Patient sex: F
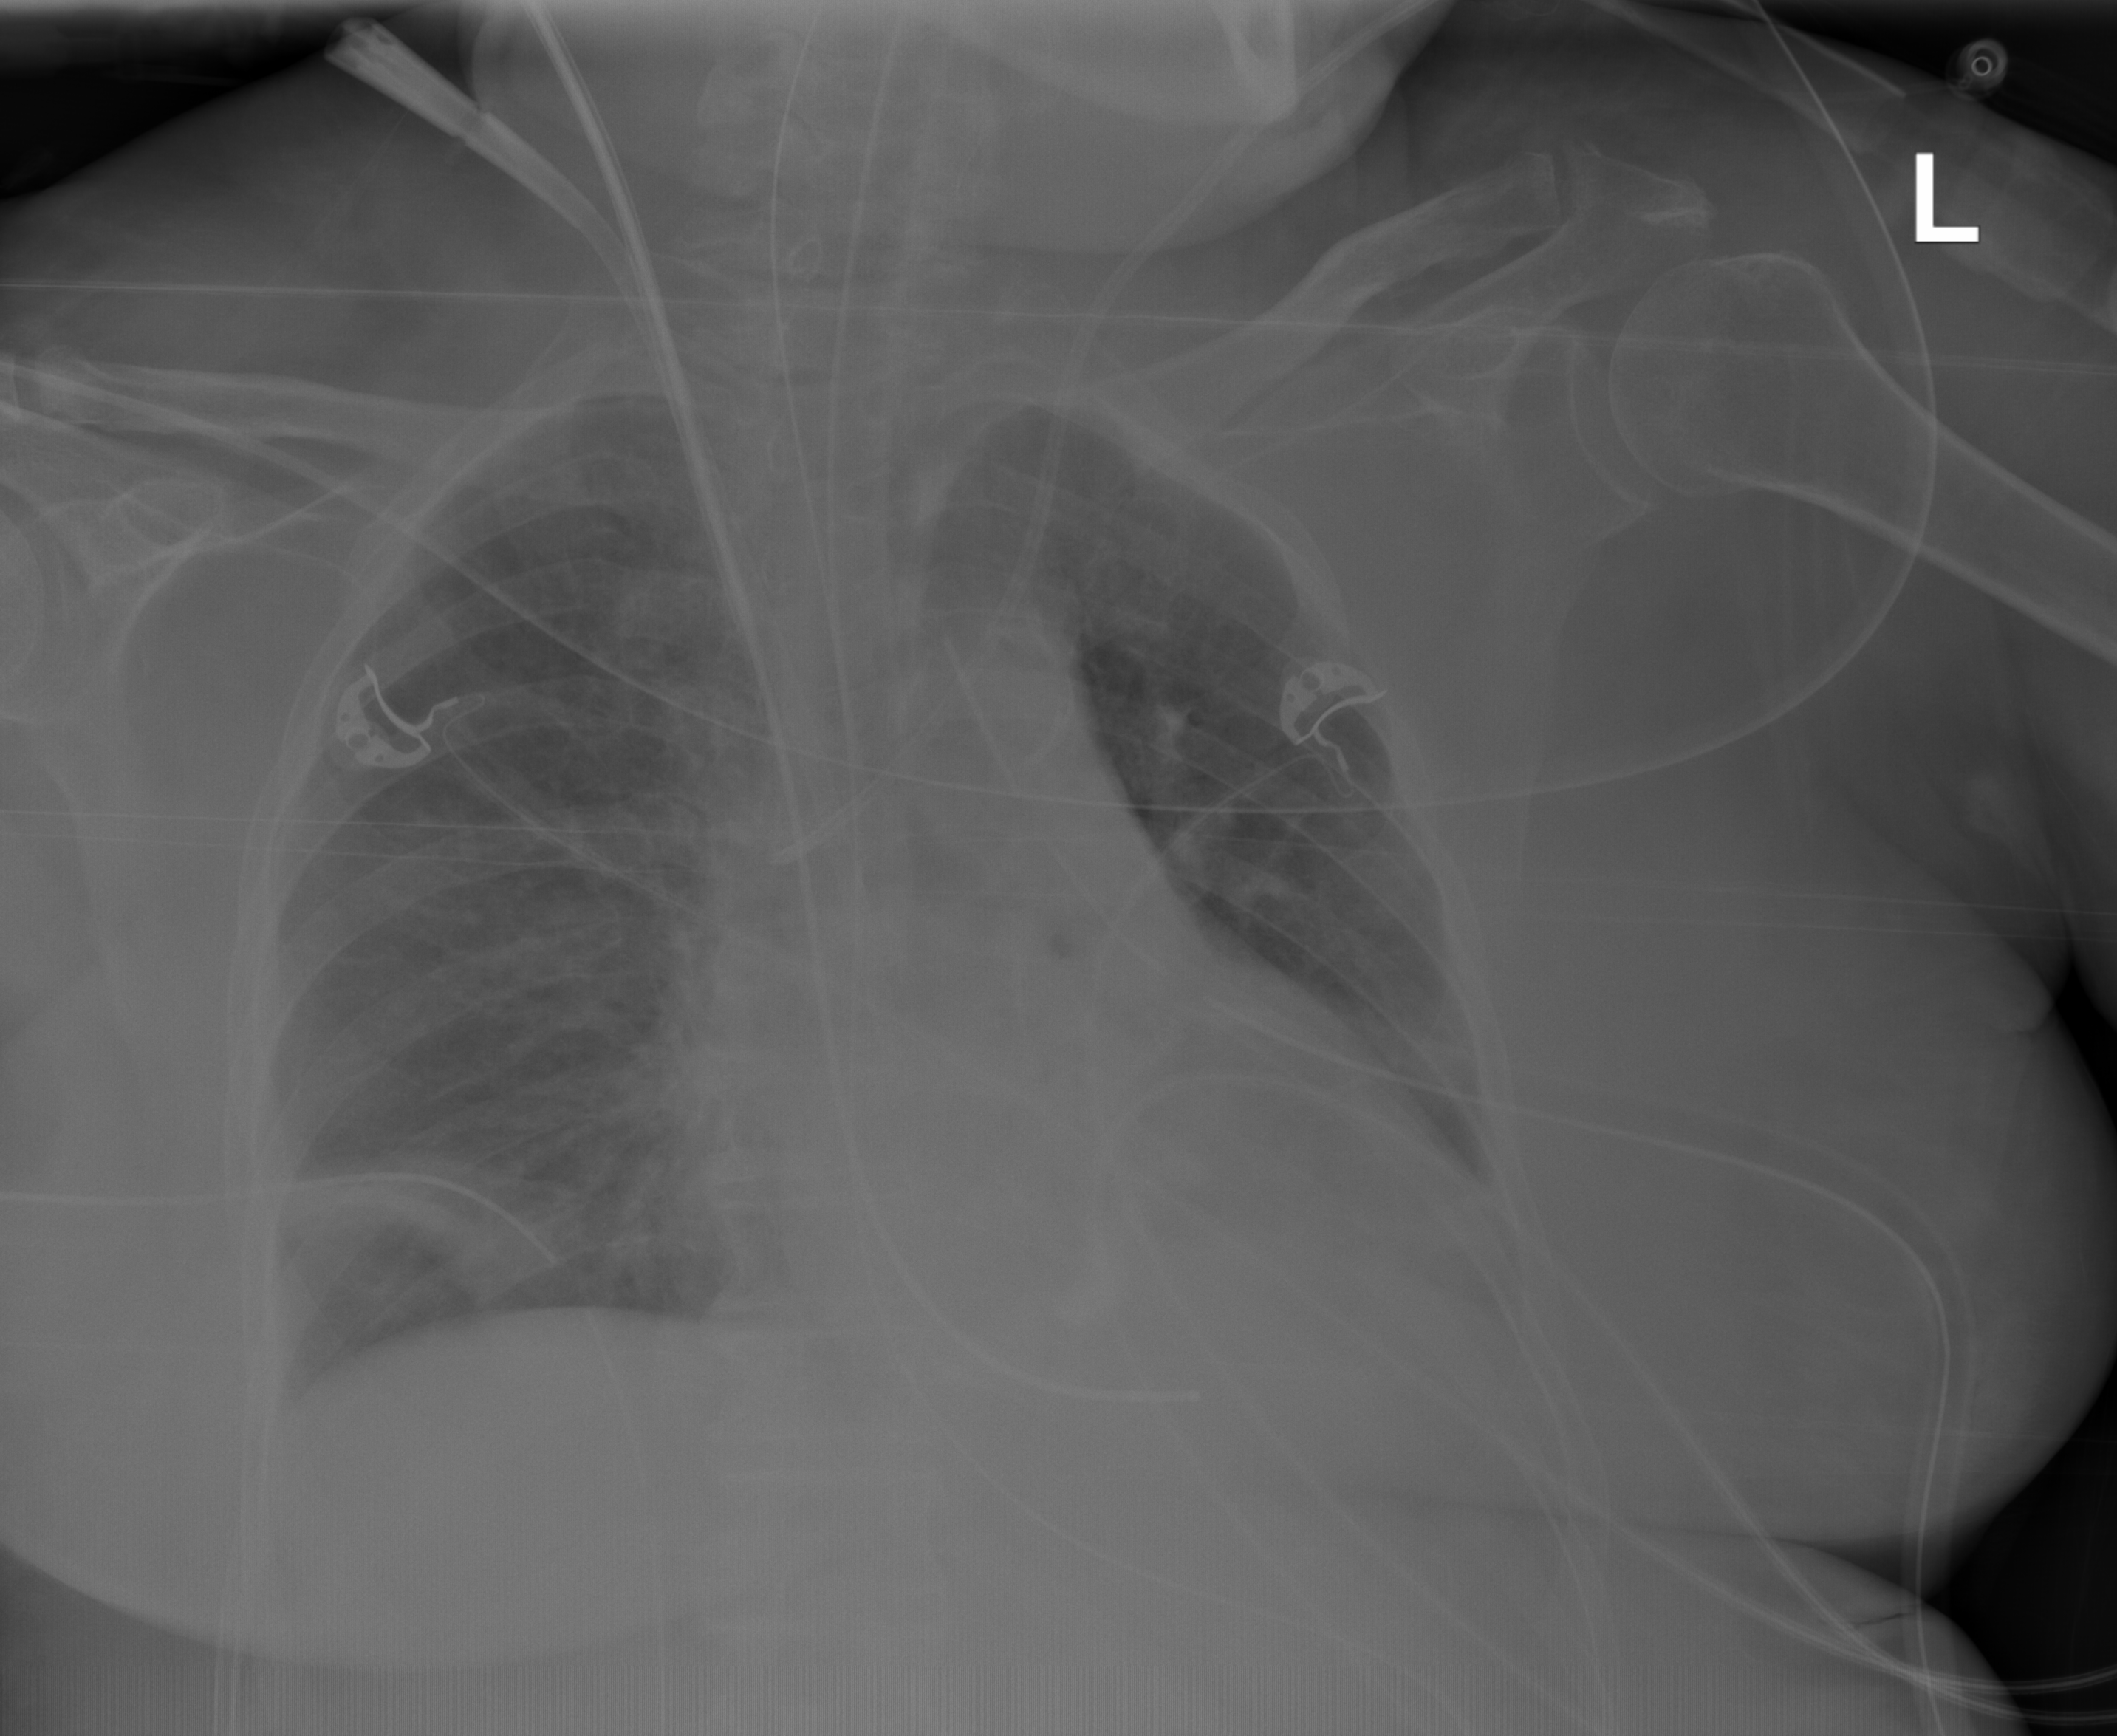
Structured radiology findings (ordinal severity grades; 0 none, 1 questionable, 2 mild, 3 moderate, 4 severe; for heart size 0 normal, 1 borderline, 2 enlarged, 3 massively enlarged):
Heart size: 0
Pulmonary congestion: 2
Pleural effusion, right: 0
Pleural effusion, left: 2
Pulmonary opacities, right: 2
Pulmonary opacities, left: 2
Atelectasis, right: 2
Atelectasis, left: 2